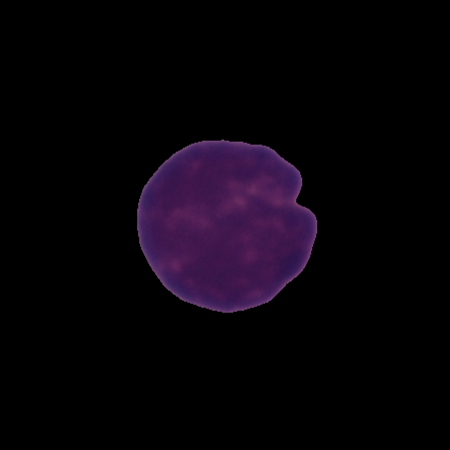
Label: healthy